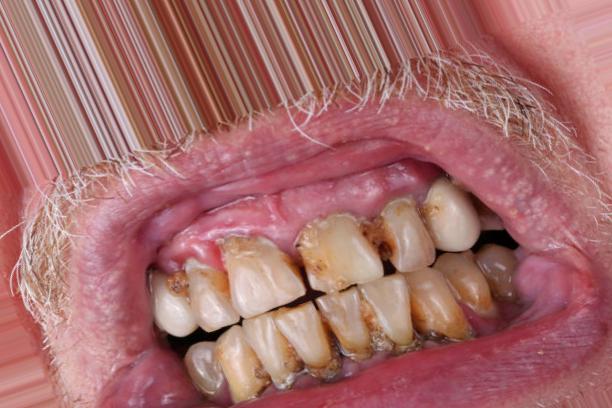
Condition: Caries